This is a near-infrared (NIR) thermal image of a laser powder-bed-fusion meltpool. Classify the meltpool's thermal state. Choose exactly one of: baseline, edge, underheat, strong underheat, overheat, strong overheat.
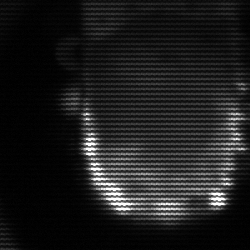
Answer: baseline